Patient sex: F
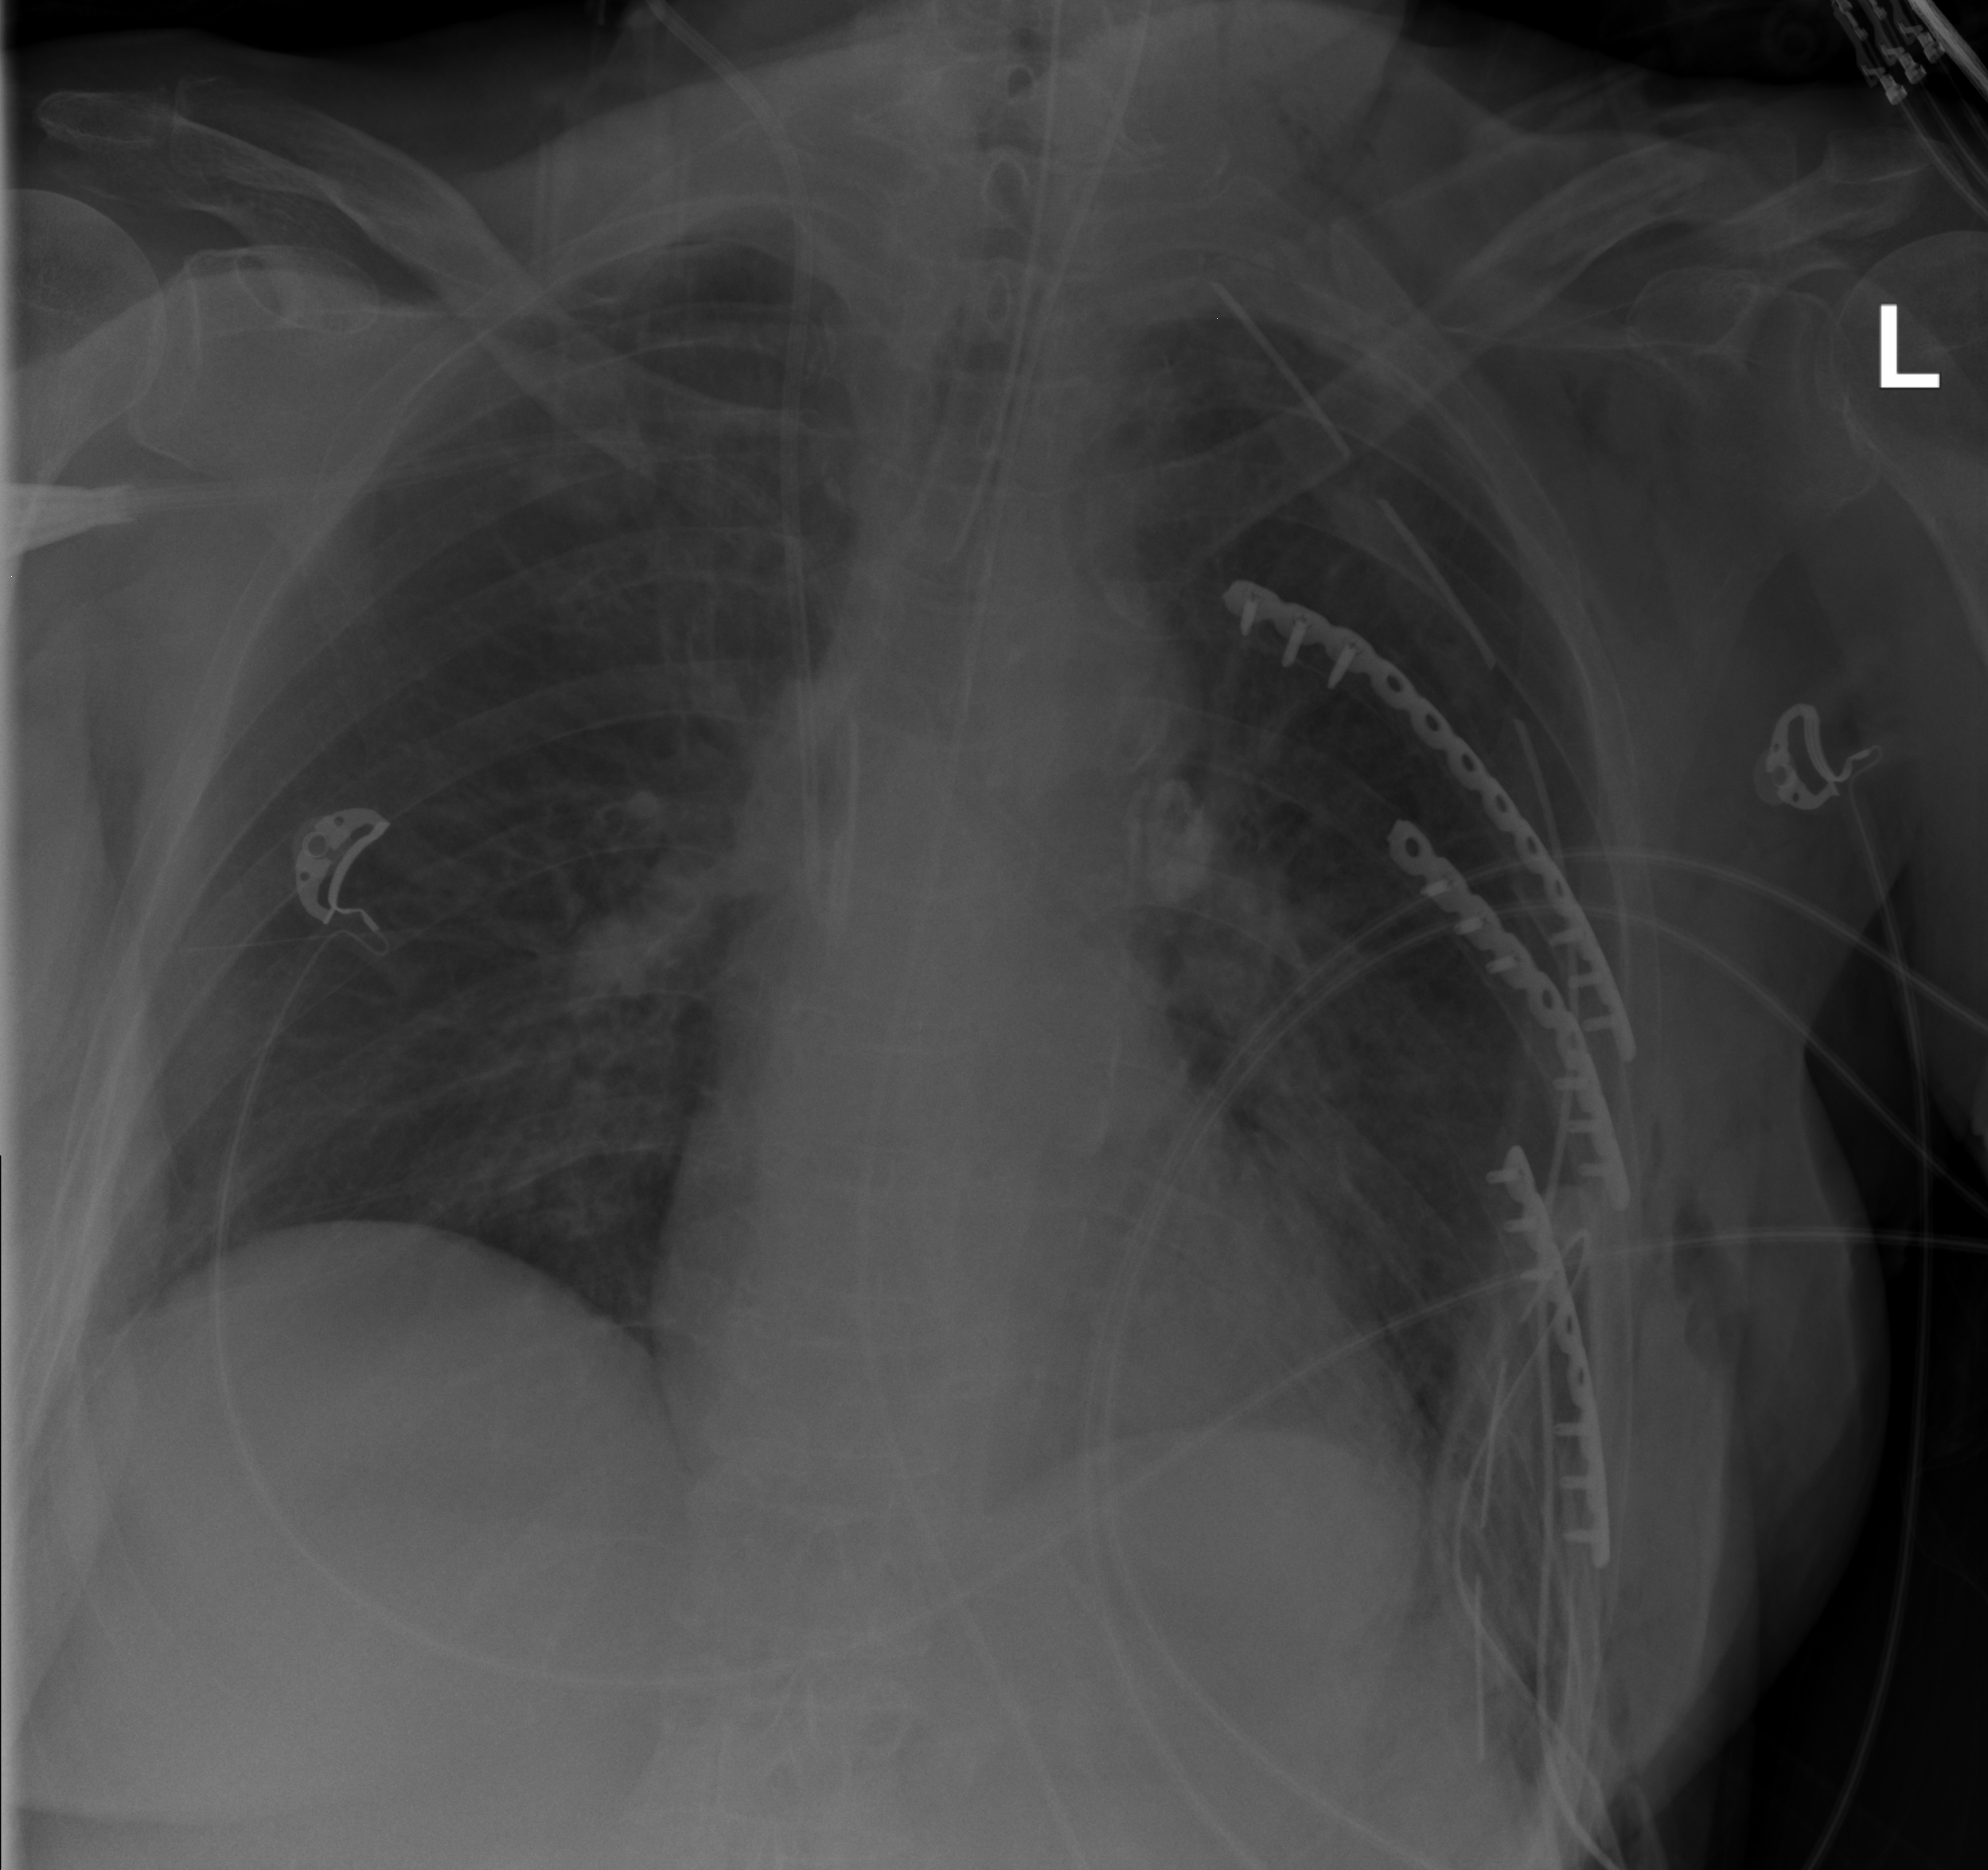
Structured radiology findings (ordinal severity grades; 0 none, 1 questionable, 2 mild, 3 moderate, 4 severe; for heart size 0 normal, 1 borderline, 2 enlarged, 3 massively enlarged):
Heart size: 0
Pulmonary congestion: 0
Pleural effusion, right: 0
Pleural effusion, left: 0
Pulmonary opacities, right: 0
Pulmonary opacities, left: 0
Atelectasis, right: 0
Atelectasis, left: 2